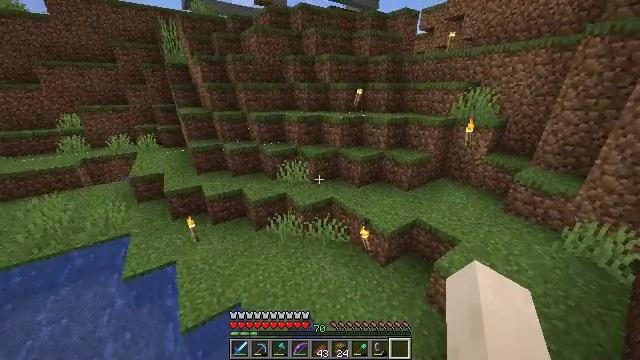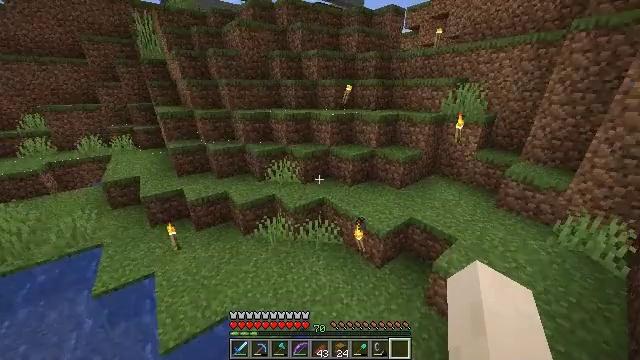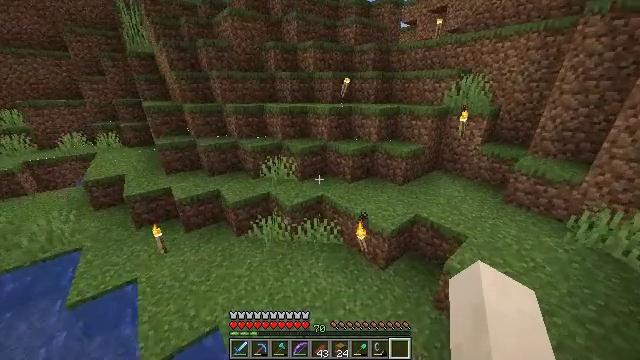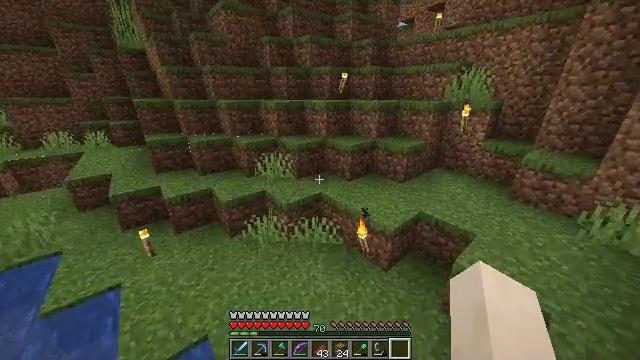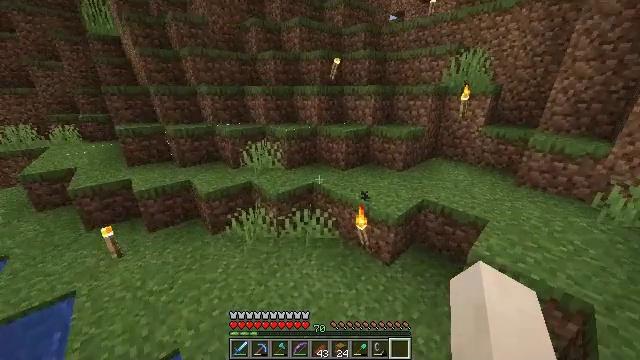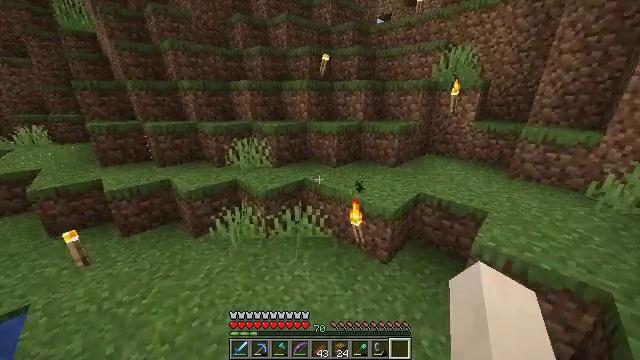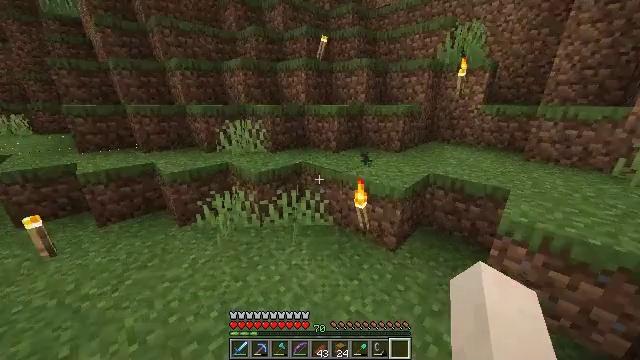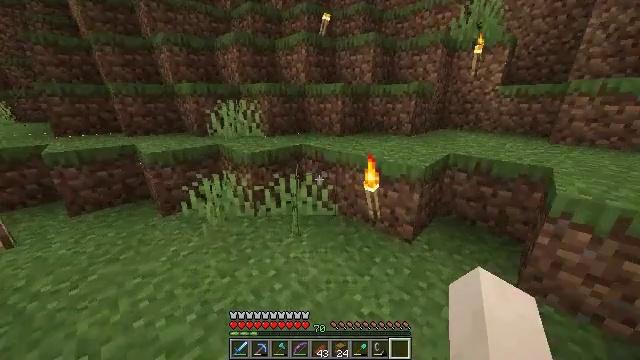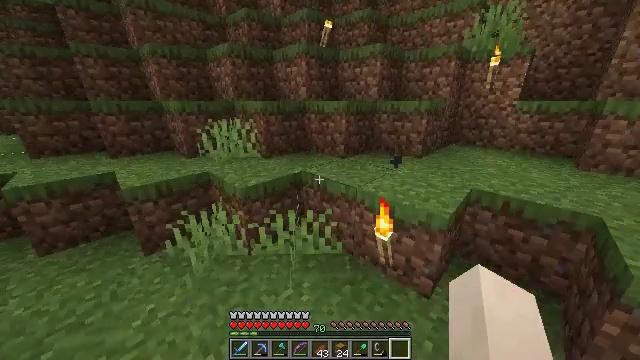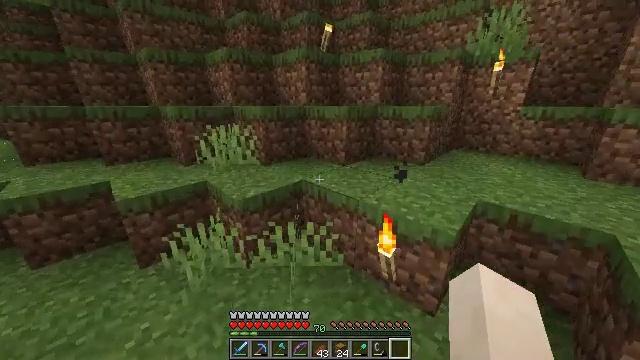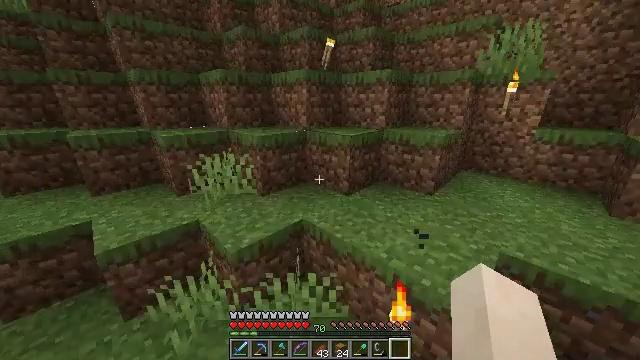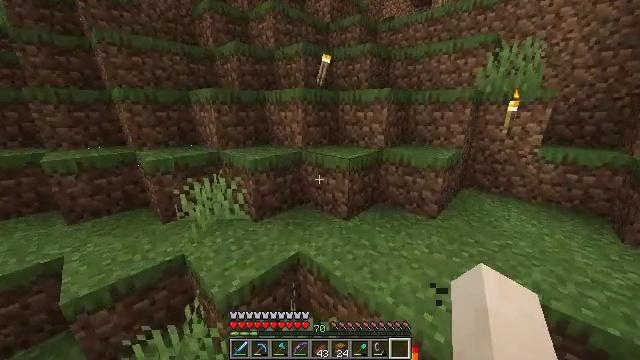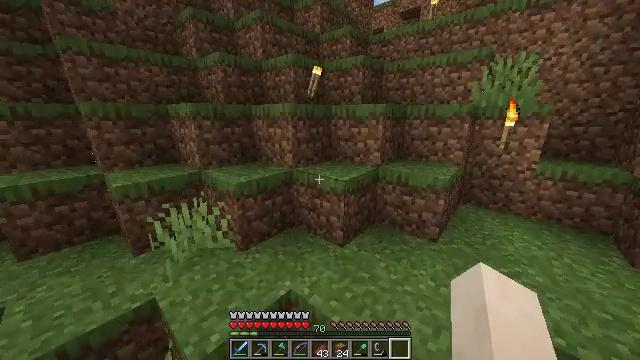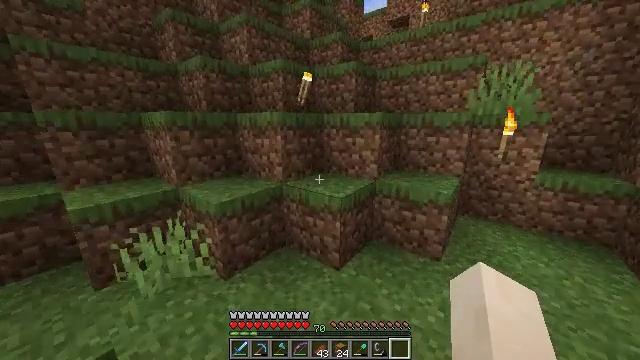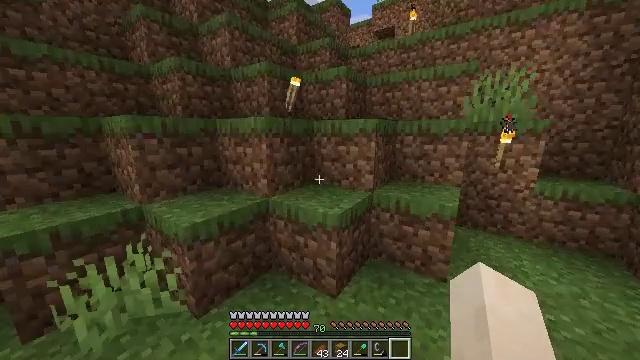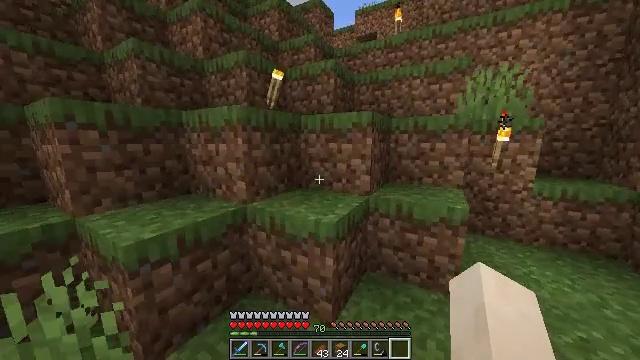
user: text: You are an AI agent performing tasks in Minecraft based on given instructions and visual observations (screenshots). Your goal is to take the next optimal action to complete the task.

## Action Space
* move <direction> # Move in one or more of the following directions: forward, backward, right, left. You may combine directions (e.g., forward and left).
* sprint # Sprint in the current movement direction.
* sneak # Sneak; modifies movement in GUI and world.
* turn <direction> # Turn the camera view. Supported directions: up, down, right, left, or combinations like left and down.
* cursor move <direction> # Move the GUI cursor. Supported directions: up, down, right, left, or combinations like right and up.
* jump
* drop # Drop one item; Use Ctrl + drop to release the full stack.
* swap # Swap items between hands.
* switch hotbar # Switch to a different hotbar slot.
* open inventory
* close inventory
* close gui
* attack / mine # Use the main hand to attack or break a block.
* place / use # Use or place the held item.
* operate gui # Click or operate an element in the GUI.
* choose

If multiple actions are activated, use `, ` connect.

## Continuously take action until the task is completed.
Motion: motion action
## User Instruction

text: Gather the chest from its place.
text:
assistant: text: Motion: move forward and move right, sprint, turn right, jump
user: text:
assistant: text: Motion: move forward and move right, sprint, turn right, jump
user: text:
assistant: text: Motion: move forward and move right, sprint, jump
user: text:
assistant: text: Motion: move forward, sprint, turn right, jump
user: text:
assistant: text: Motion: move forward, sprint, turn right and up, jump
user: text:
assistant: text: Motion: move forward, sprint, jump
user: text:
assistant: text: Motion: move forward, sprint, jump
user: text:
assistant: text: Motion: move forward, sprint, jump
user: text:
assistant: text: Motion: move forward, sprint, jump
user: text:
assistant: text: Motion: move forward, sprint, jump
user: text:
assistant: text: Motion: move forward, sprint, turn right and up, jump
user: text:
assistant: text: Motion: move forward, sprint, turn right and up, jump
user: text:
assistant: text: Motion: move forward, sprint, turn right and up, jump
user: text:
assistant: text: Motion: move forward, sprint, turn right and up, jump
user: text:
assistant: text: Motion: move forward, sprint, turn right and up, jump
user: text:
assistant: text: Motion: move forward, sprint, turn right and up, jump
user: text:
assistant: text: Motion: move forward, sprint, turn right and up, jump
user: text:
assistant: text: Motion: move forward, sprint, turn right and up, jump
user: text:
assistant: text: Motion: move forward, sprint, turn right and up, jump
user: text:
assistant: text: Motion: move forward, sprint, turn right and up, jump
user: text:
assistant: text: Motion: move forward, sprint, turn up, jump
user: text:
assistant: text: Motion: move forward, sprint, jump
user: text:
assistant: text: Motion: move forward, sprint, jump
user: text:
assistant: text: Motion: move forward, sprint, turn left, jump
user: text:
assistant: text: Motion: move forward, sprint, turn left, jump
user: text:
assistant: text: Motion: move forward, sprint, turn left and down, jump
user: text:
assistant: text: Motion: move forward, sprint, turn left, jump
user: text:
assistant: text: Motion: move forward and move left, sprint, jump
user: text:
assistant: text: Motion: move forward and move left, sprint, jump
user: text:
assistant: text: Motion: move forward, sprint, jump